Question: Hi This may seem easy.
When create a MFC project/solution in Visual Studio 2010, I the "ActiveX Controls".
Later I change my mind and want to add "ActiveX Controls", however, I can not find it in the Properties of the MFC project.

Where can I change it?
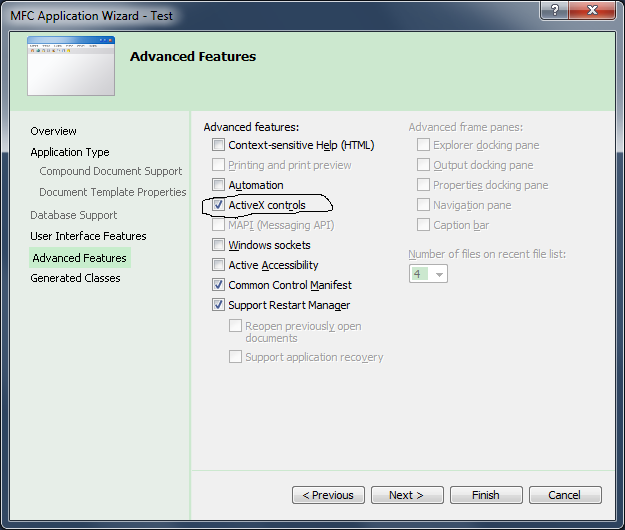
Answer: You cannot change your mind afterwards, these options are used only to a project.
The best way (to me) is to generate two dummy projects one with and one without ActiveX, compare the two dummy projects and make the necessary changes in your own project.